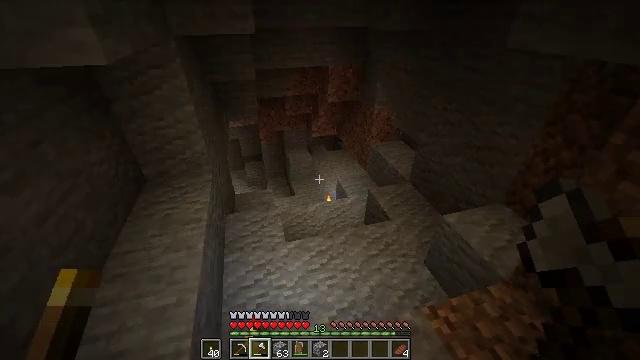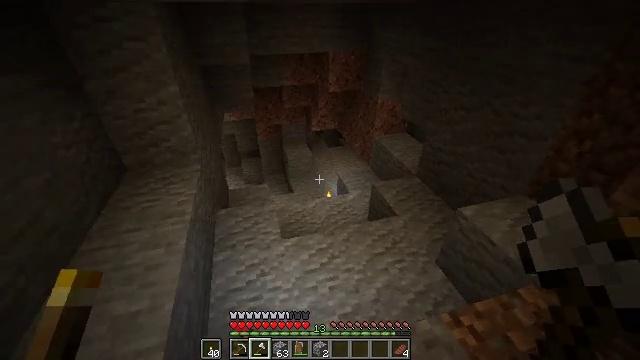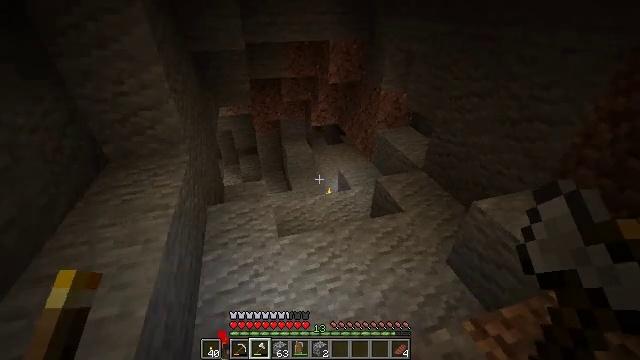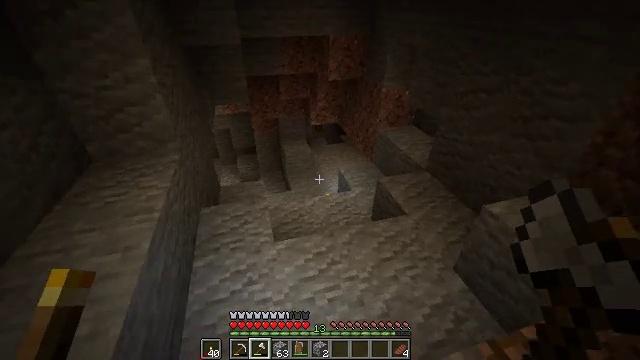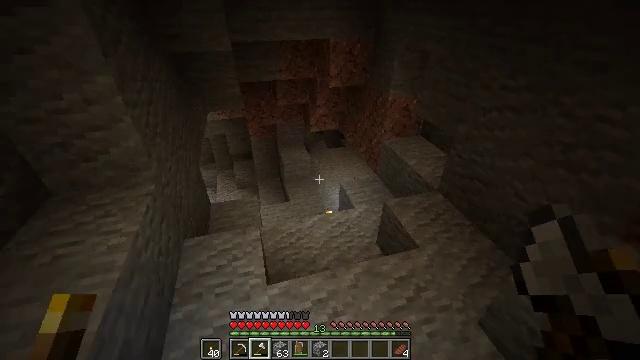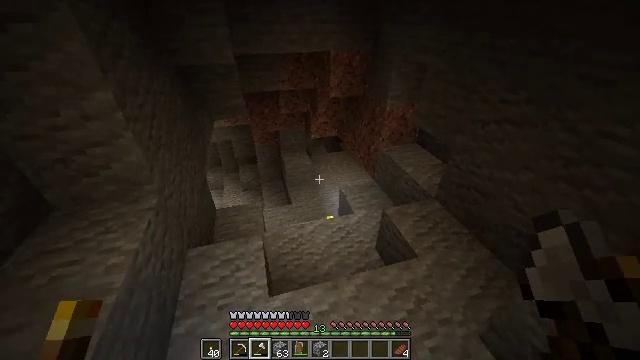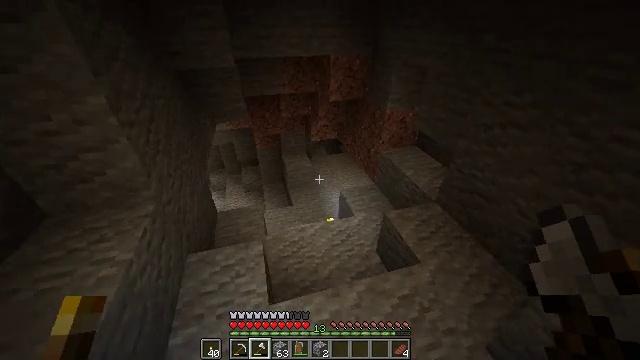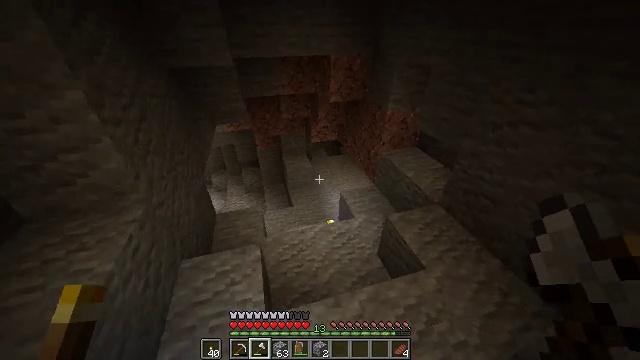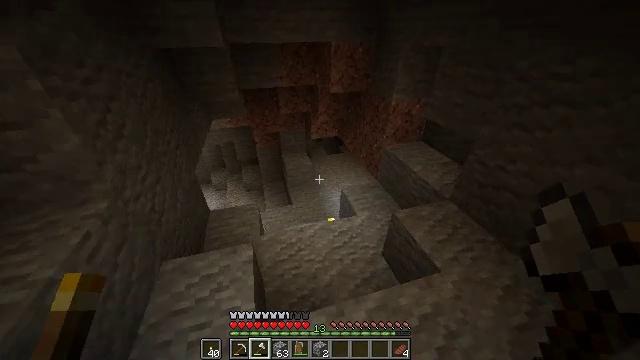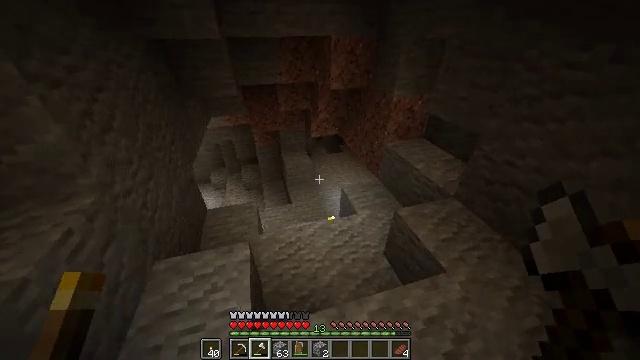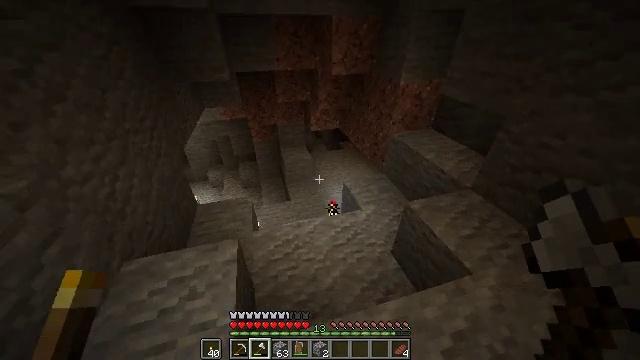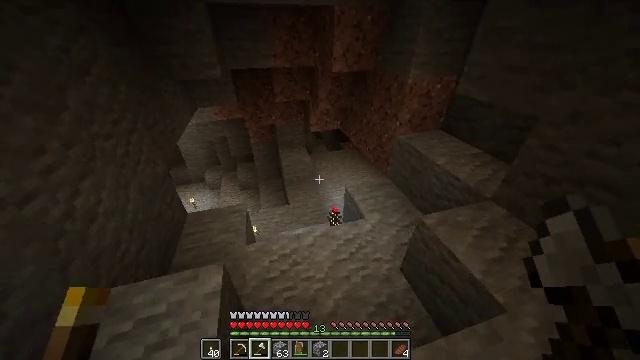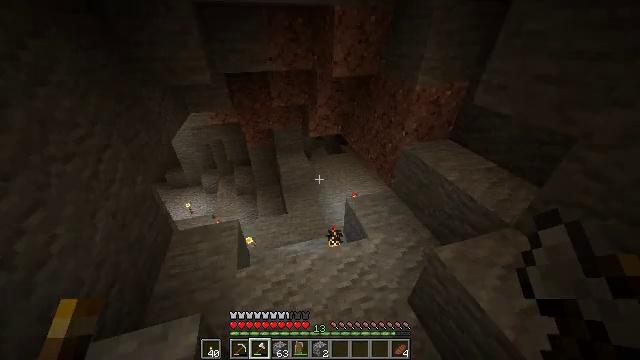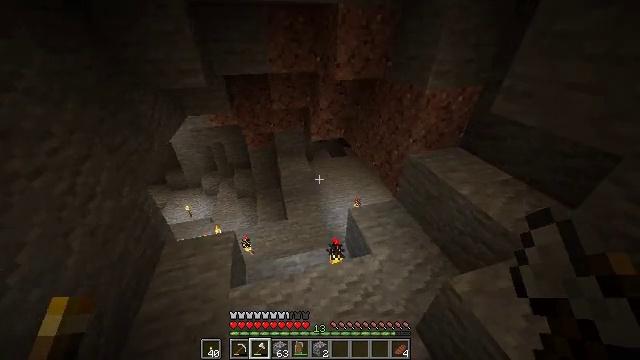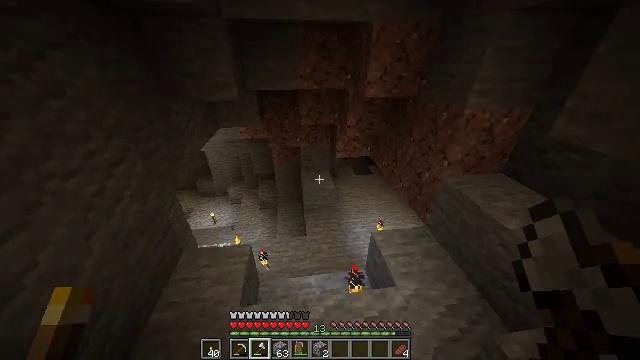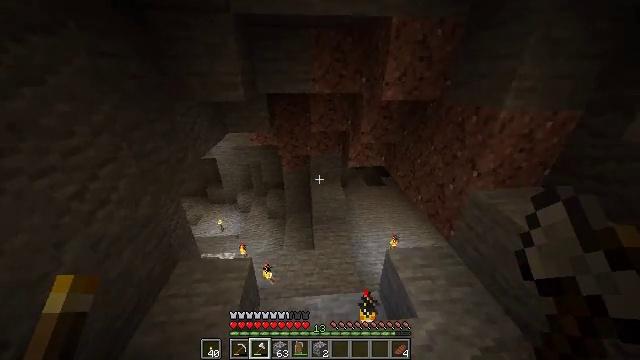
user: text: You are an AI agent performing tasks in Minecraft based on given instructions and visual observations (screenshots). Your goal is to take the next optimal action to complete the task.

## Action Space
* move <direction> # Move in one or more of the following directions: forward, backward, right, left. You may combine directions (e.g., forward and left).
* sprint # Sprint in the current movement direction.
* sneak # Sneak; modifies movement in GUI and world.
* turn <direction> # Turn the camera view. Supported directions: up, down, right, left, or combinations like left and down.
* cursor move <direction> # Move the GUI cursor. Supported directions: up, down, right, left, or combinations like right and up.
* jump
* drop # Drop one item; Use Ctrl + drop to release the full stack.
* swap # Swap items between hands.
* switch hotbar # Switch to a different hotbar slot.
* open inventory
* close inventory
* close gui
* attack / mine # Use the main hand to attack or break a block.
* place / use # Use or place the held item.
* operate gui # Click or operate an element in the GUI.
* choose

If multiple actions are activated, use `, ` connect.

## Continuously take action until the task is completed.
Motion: motion action
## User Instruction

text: Hunt bats in caves.
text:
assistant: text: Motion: move forward
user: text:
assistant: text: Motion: move forward
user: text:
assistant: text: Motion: move forward
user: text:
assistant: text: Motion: move forward, sprint
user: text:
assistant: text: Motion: move forward, sprint
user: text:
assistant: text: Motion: move forward, sprint
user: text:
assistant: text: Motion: move forward, sprint
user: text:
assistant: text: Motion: move forward, sprint
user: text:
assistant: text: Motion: move forward, sprint
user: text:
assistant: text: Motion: move forward, sprint
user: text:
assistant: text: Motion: move forward, sprint
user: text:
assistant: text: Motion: move forward, sprint
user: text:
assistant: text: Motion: move forward, sprint
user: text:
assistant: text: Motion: move forward, sprint, turn left and up
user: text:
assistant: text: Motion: move forward, sprint, turn left and up
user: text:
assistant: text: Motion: move forward, sprint
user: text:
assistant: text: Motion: move forward, sprint
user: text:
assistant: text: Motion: move forward, sprint
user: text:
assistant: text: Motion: move forward, sprint
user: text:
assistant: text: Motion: move forward, sprint, turn left
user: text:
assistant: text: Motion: move forward, sprint, turn left
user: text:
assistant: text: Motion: move forward, sprint, turn right and up
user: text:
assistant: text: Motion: move forward, sprint, turn right and up
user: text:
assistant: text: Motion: move forward, sprint, turn right and up
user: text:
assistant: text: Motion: move forward, sprint, turn right
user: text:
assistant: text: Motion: move forward, sprint
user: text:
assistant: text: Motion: move forward, sprint, turn right and up
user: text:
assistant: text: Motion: move forward, sprint, turn right and up
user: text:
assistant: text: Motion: move forward, turn right and up
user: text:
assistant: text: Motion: move forward, turn right